Field crop: maize
Growth stage: 1
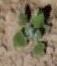
Species: chenopodium